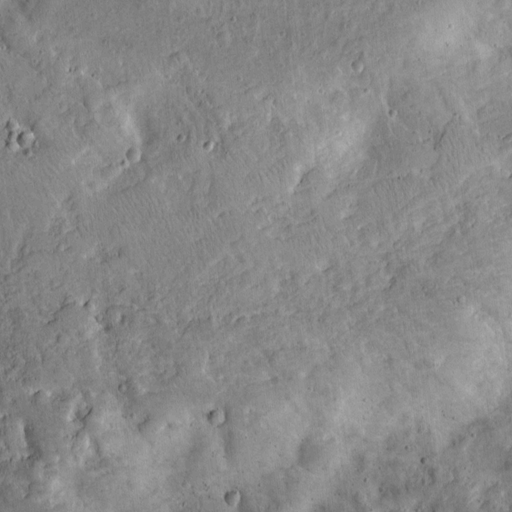
Classes present: Background, Cone